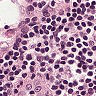
Metastatic tissue present: no